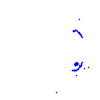
Particle: proton